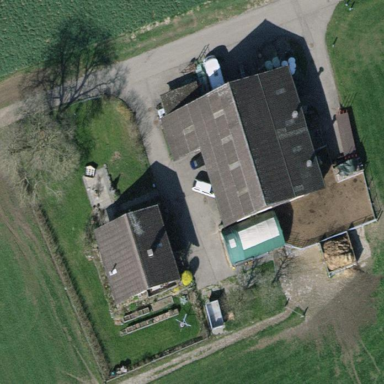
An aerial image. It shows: Farmyard area.